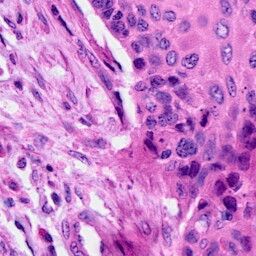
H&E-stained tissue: Cervix